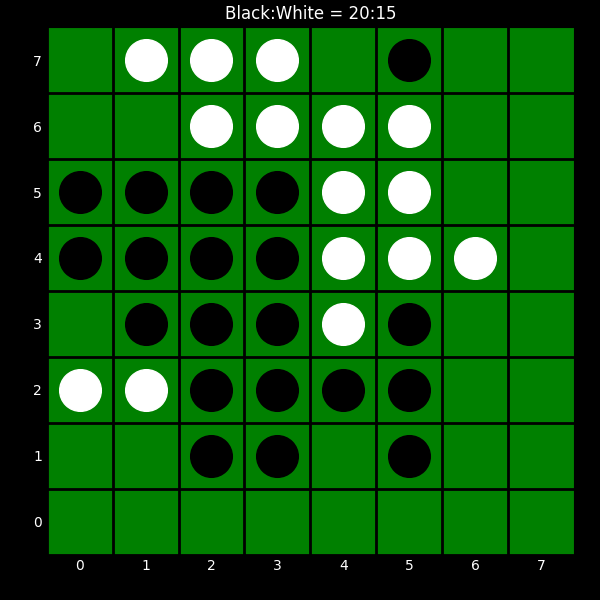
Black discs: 20
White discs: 15